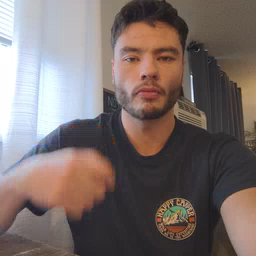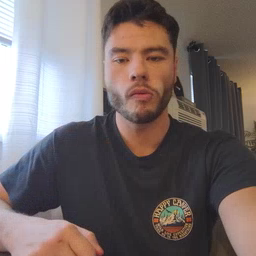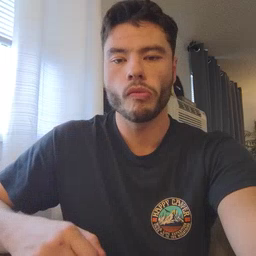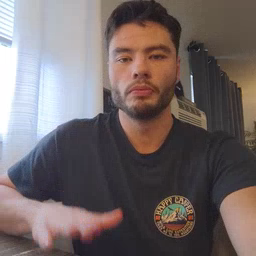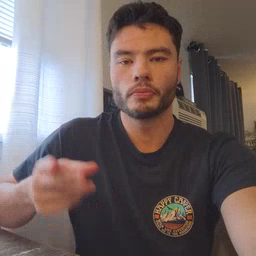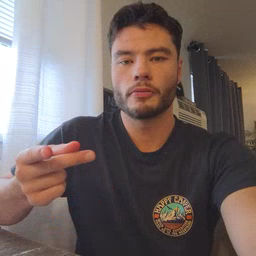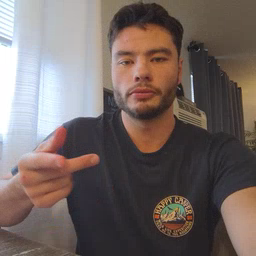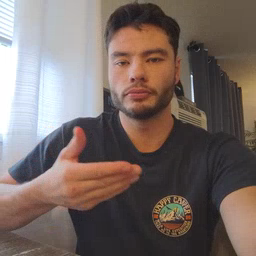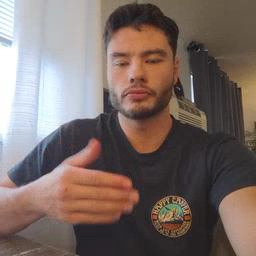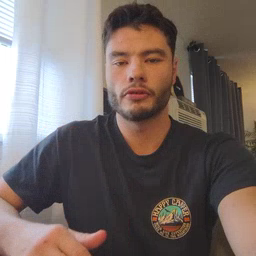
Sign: puppy